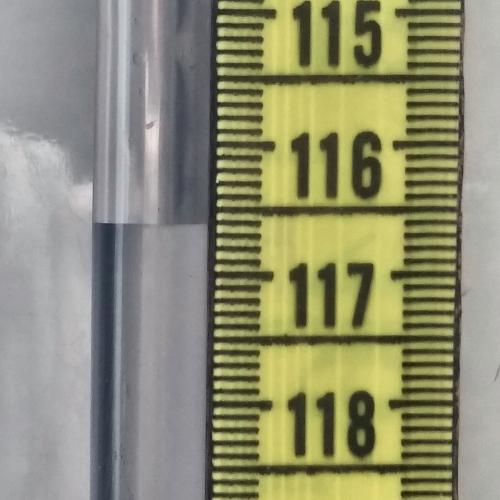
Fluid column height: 116.6 cm